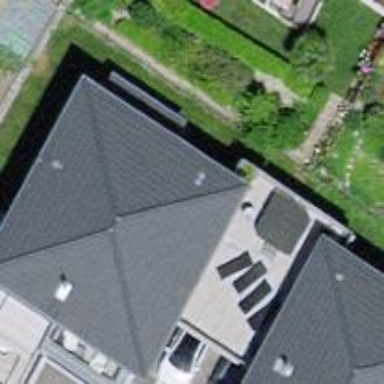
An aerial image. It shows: Residential building.